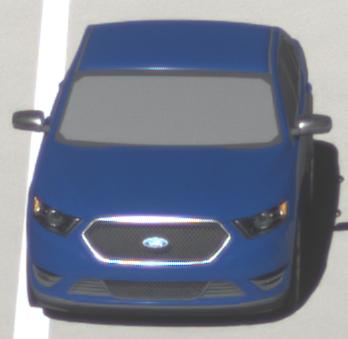
Make: Ford
Model: Taurus
Detailed model: SHO
Model produced from: 2012
Model produced until: 2019
Doors: 4
Color: blue
Road condition: dry road
Daytime: morning or afternoon
Contrast: high contrast